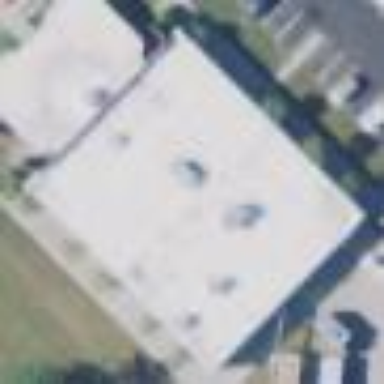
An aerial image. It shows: Television studio building.